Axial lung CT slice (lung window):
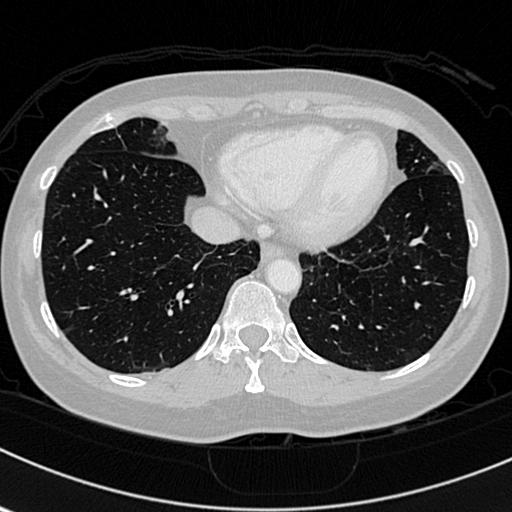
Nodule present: no